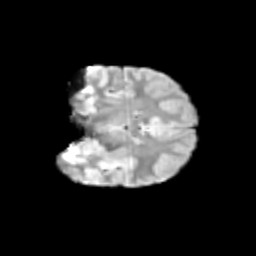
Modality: T2w
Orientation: coronal
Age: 10
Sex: male
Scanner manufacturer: siemens
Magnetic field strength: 3 T
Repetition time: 3.8 s
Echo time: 0.07 s